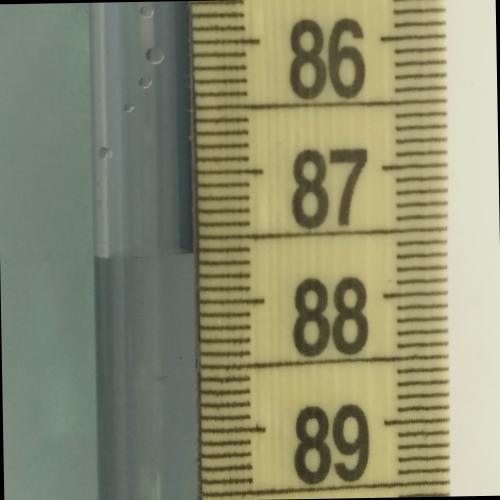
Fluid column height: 87.6 cm